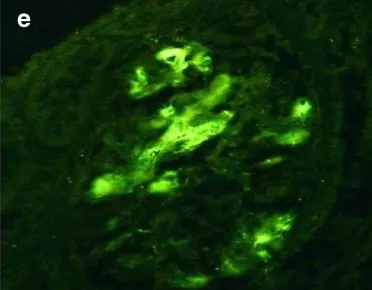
Histologic and immunohistologic evaluations of the patient's kidney tissue. Tubular epithelium. X200).
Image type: pathology (immunostaining)